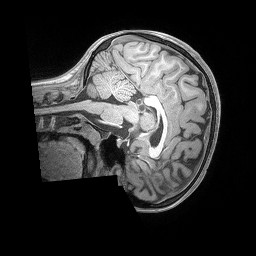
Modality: T1w
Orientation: sagittal
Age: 11
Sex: female
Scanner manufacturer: siemens
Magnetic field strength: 3 T
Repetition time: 2.53 s
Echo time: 0.00164 s